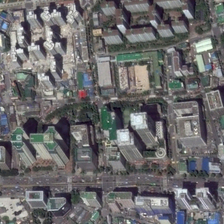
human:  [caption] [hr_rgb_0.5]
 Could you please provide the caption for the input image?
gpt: many buildings and green trees are in a commercial area .

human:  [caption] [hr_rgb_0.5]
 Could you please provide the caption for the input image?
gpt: many buildings and green trees are in a commercial area .

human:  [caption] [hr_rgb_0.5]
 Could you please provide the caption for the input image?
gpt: many buildings and green trees are in a commercial area .

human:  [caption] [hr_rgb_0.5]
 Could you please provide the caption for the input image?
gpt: many buildings and green trees are in a commercial area .

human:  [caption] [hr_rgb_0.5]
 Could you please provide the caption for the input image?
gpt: many buildings and green trees are in a commercial area .